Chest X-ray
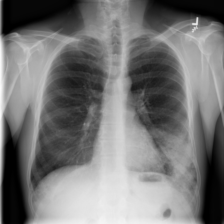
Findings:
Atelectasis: negative
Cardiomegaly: negative
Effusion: negative
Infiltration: positive
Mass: negative
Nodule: negative
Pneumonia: positive
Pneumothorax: negative
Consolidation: negative
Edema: negative
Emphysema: negative
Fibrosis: negative
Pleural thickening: negative
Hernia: negative